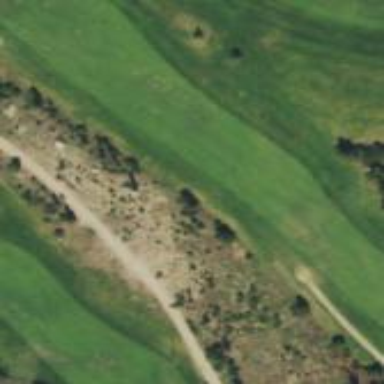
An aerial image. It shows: Golf fairway surrounded by grass.